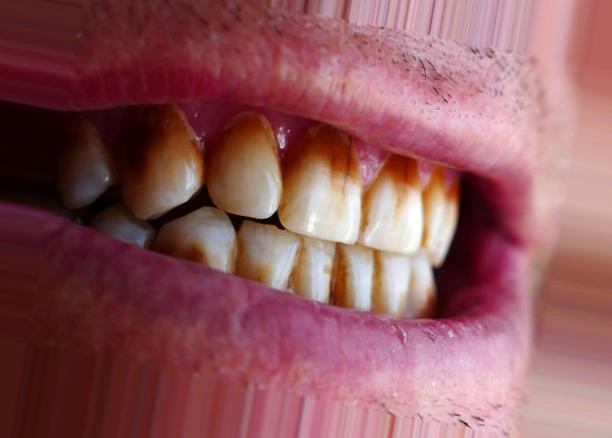
Condition: Tooth Discoloration